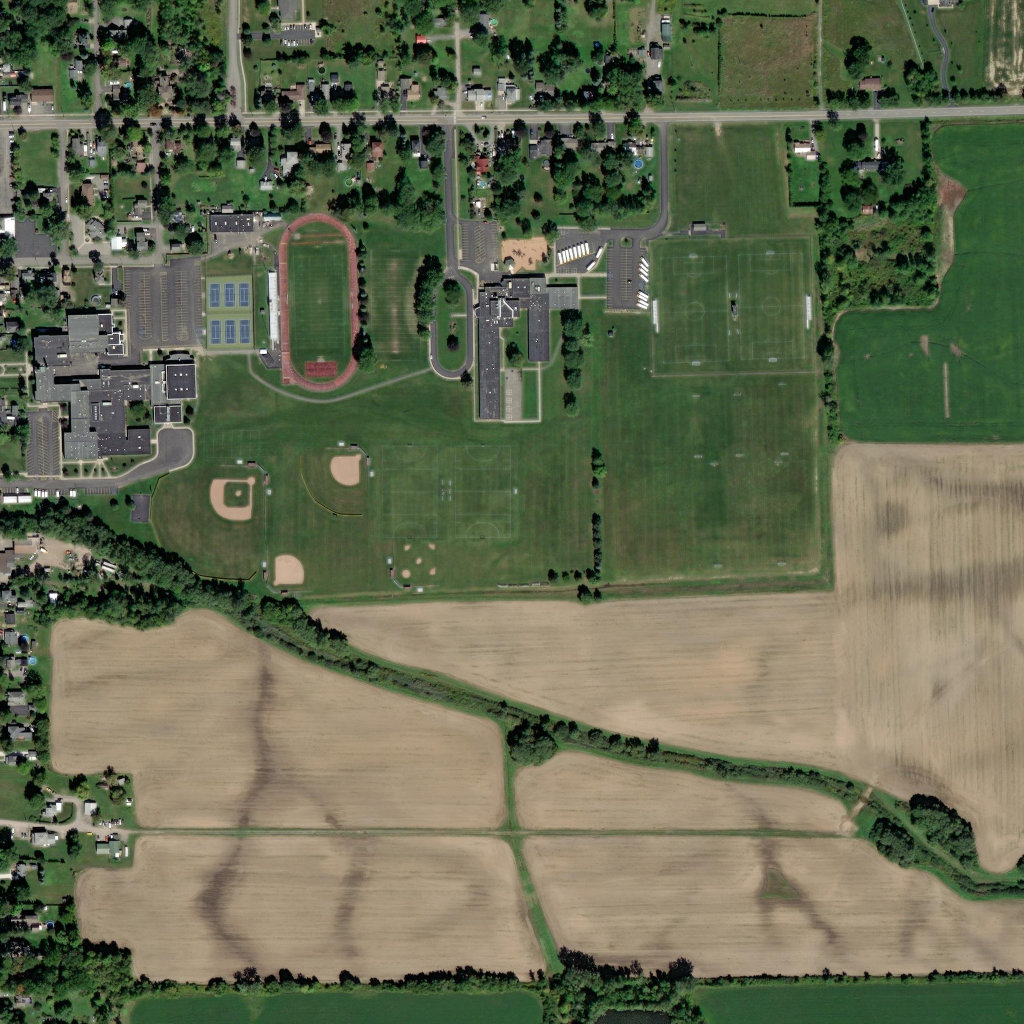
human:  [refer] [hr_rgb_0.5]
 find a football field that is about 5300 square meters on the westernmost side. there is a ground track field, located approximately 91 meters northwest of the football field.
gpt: <box>[[37, 43, 42, 52, 0]]</box>